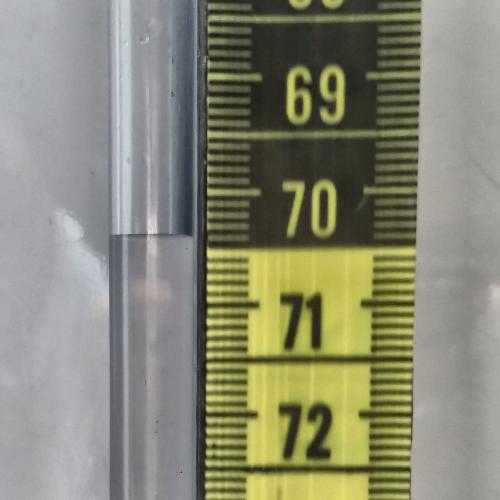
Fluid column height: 70.4 cm